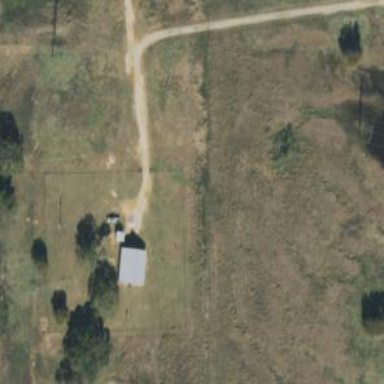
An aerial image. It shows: Driveway.